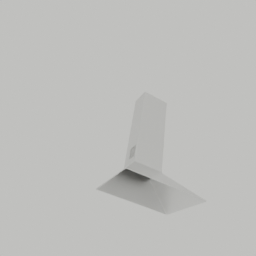
Label: appliances